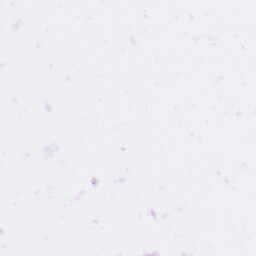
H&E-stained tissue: Pancreatic